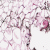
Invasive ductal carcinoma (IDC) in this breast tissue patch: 0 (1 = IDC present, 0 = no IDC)